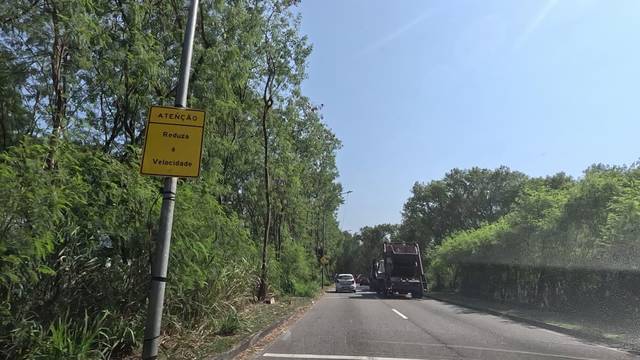
Region: Brazil
Coordinates: -22.981, -43.361